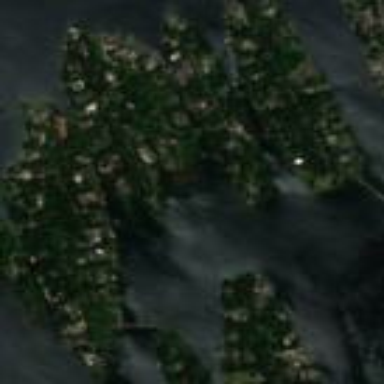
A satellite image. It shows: Residential area located on island.